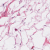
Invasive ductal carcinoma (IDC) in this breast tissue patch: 0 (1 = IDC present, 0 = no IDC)